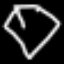
Label: diamond